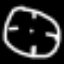
Label: clock